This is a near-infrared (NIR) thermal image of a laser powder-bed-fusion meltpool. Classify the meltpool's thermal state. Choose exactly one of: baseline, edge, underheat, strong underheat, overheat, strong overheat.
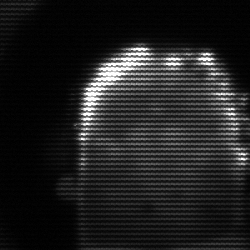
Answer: baseline